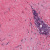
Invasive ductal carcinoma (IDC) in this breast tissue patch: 0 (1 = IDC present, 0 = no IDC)